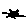
Label: cat